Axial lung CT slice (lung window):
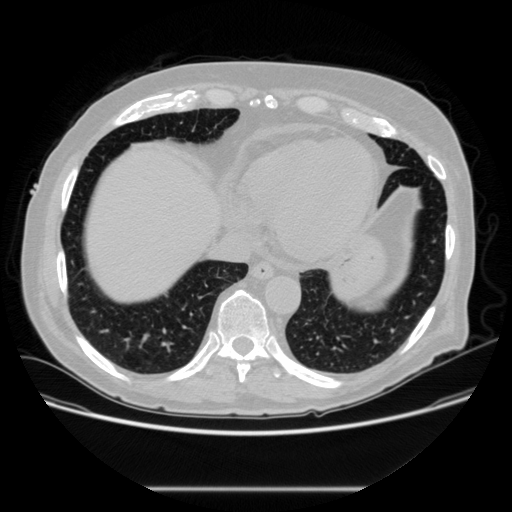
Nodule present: no